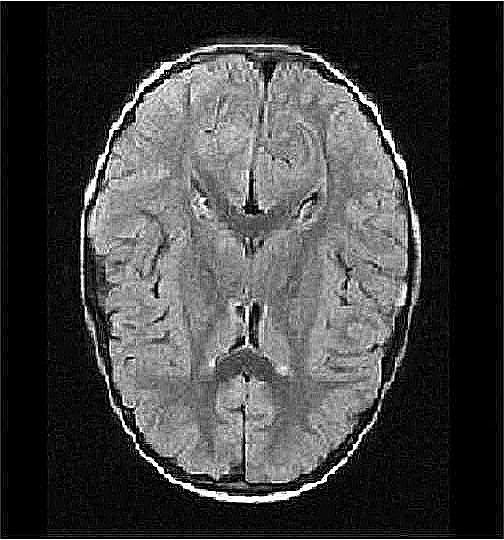
Label: notumor